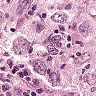
Metastatic tissue present: yes